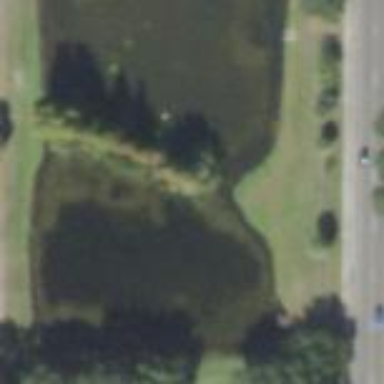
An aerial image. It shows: Stormwater retention pond with natural water.